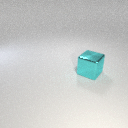
large cyan metal cube